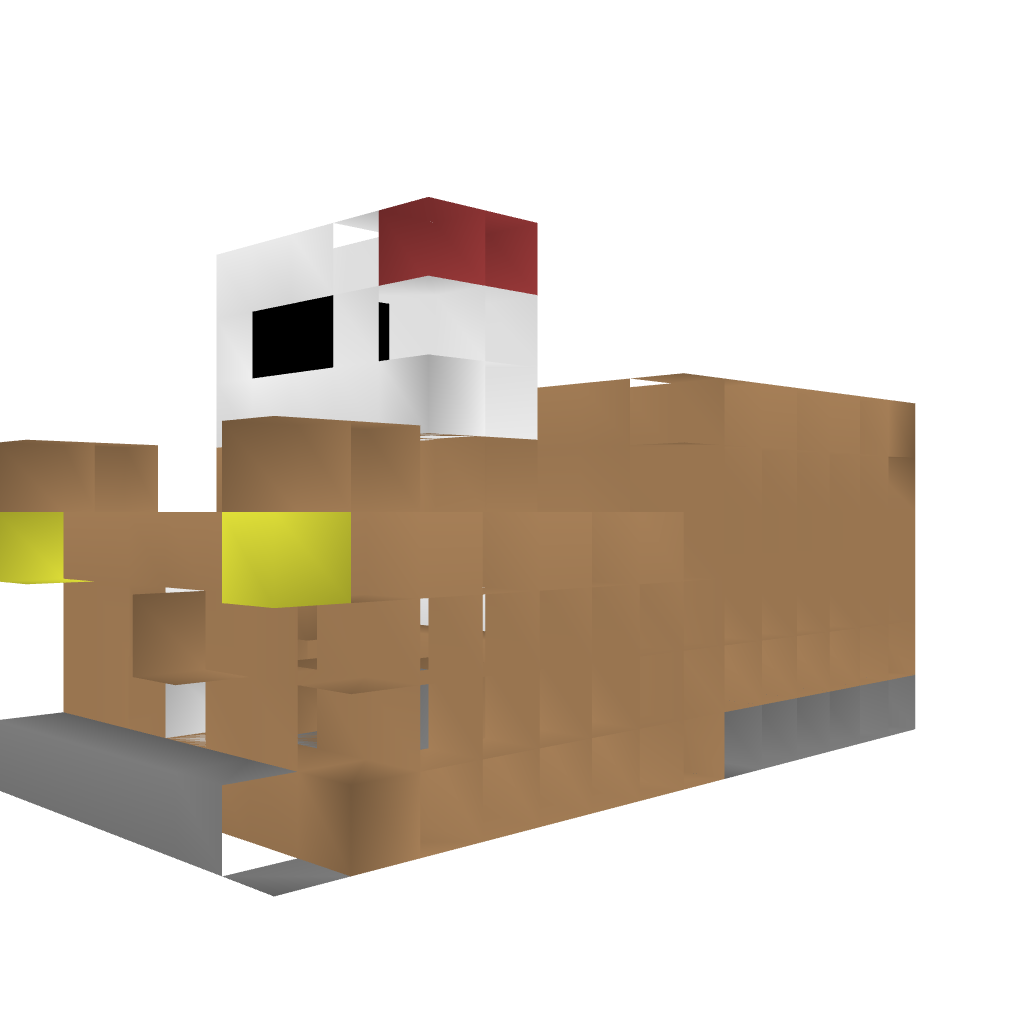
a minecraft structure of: PostOffice bad low quality